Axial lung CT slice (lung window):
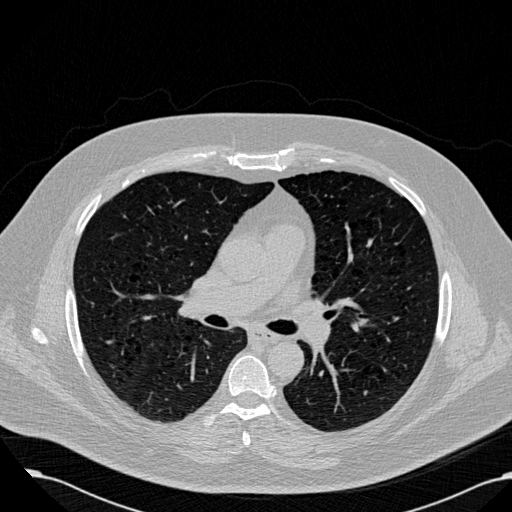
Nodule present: no